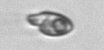
Label: Katodinium_or_Torodinium